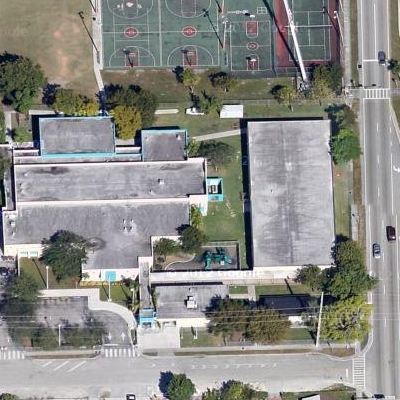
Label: Industry